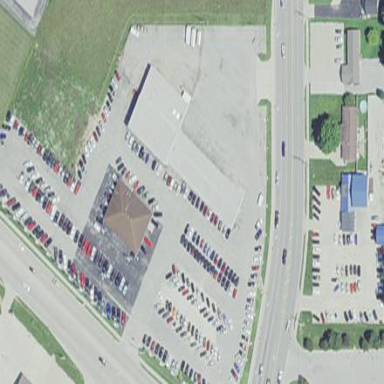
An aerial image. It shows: Building housing car shop.